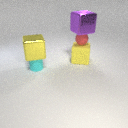
large yellow rubber cube below small red rubber sphere